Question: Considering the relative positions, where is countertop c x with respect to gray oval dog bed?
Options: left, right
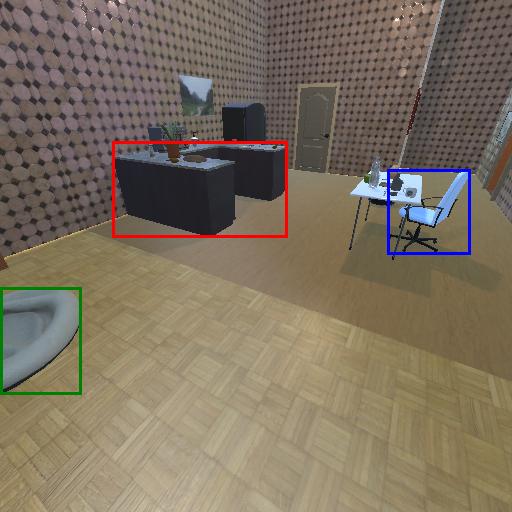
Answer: left